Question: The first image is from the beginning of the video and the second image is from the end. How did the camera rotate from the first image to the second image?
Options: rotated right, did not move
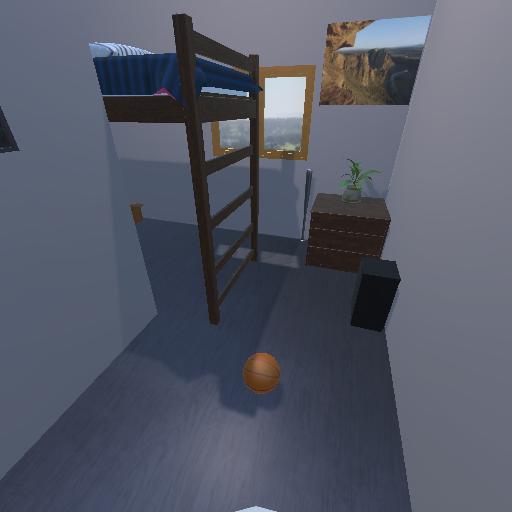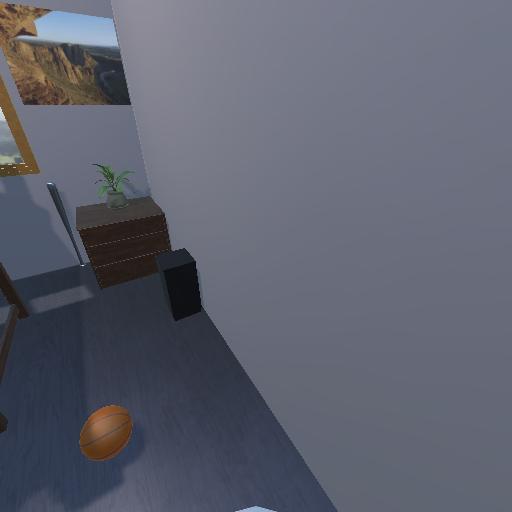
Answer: rotated right